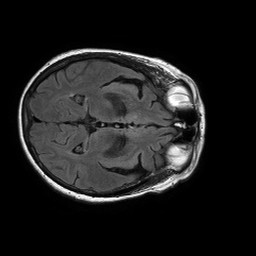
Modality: FLAIR
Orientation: axial
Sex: female
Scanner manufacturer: philips
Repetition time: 11 s
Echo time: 0.125 s